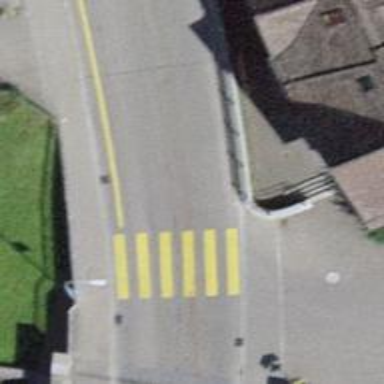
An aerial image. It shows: Uncontrolled zebra crossing with zebra markings.